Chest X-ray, PA view. Patient: 58 years old, sex F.
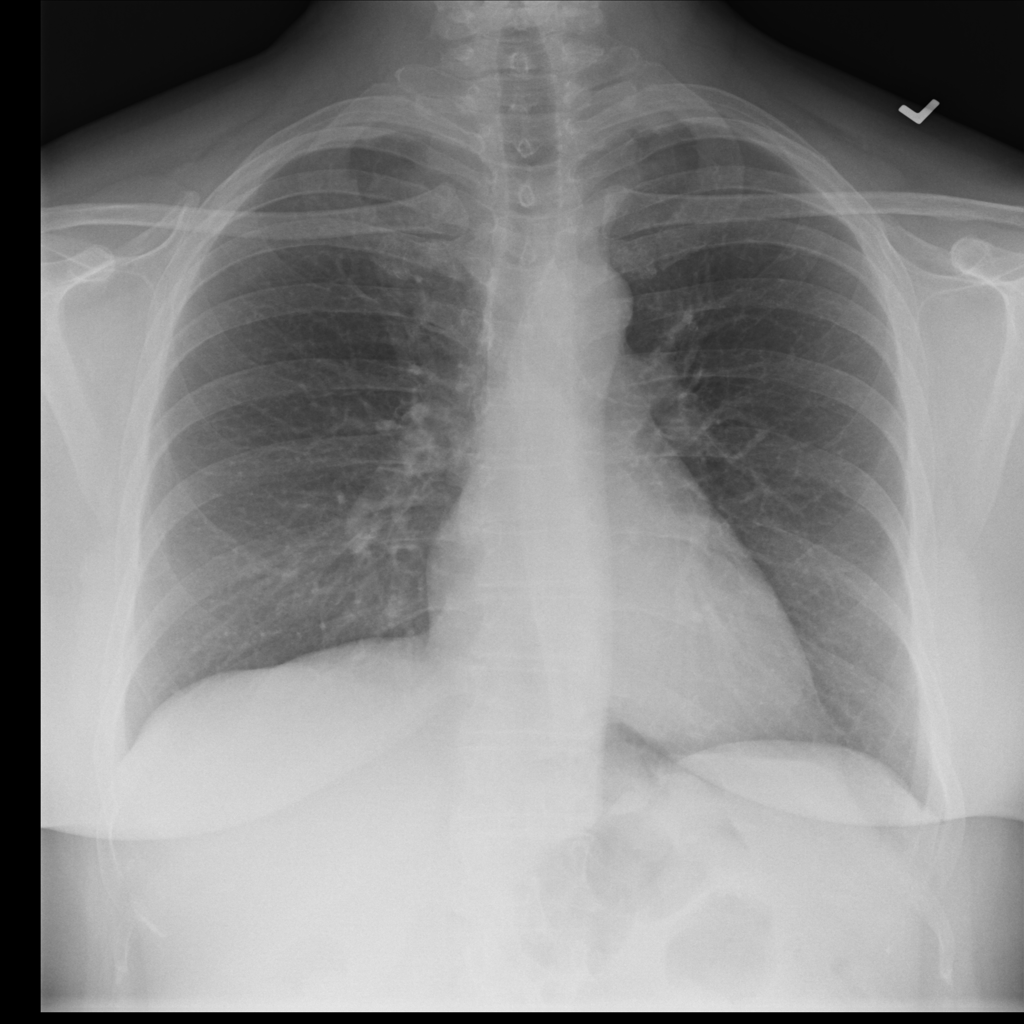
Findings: No Finding